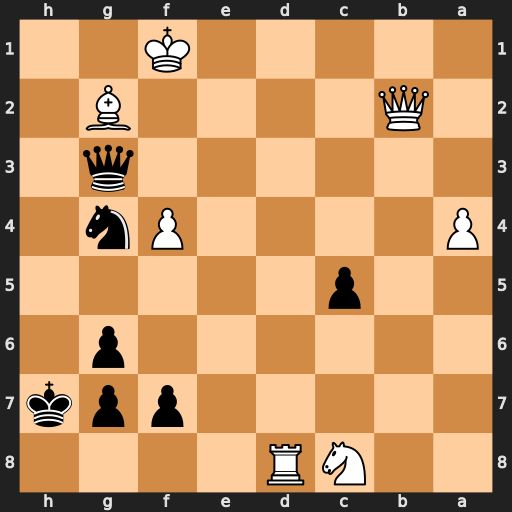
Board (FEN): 2NR4/5ppk/6p1/2p5/P4Pn1/6q1/1Q4B1/5K2
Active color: b
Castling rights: -
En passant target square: -
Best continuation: Nh2+ Ke2 Qxg2+ Kd1 Qxb2